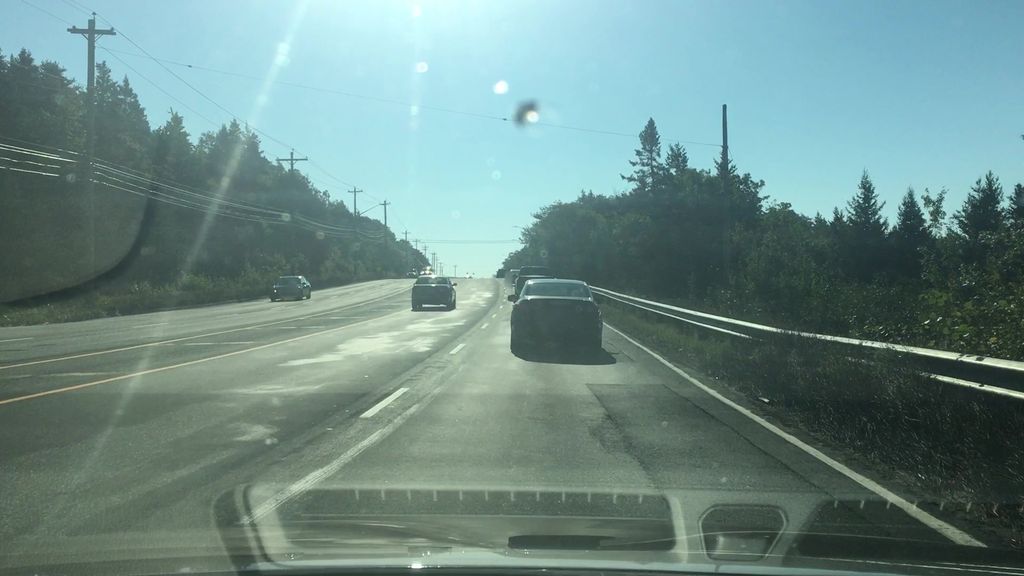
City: halifax